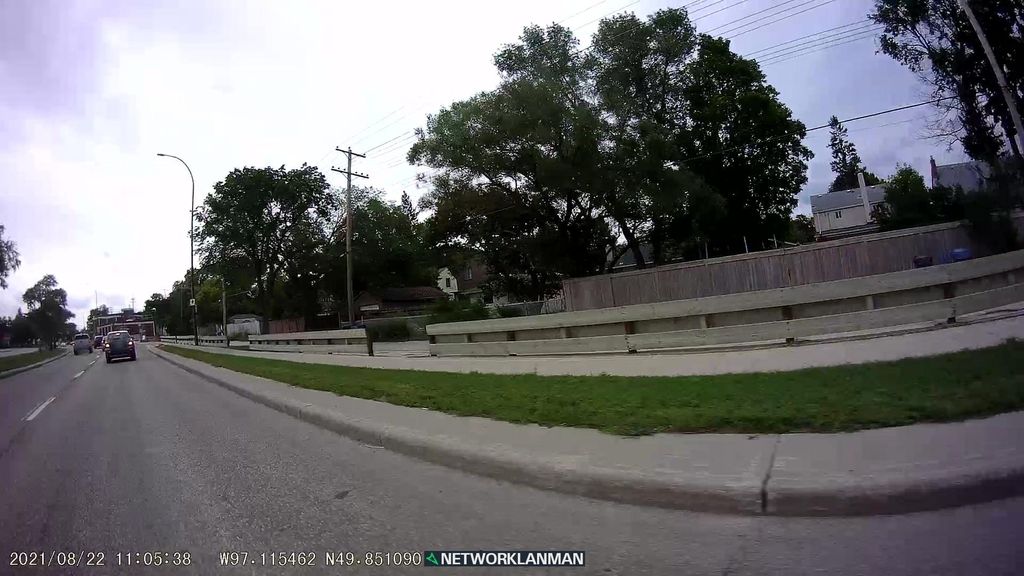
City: winnipeg